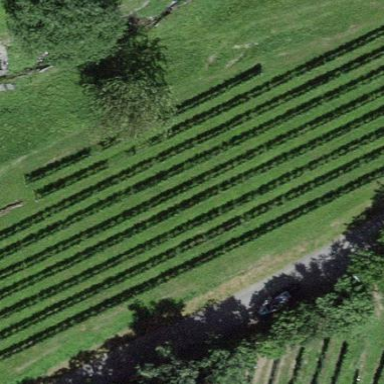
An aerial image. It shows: Vineyard growing grapes.